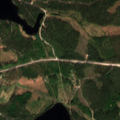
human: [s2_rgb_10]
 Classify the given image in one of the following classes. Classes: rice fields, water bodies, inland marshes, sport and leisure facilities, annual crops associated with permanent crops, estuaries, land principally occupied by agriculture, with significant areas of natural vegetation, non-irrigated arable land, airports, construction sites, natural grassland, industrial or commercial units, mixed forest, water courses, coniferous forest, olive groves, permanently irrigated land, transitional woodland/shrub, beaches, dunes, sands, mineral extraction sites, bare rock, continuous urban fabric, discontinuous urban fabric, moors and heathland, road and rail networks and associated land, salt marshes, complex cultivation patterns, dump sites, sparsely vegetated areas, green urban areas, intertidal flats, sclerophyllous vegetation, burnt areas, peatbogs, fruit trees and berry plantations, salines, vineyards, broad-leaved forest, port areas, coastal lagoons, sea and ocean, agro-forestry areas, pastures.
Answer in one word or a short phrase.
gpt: coniferous forest, mixed forest, water bodies